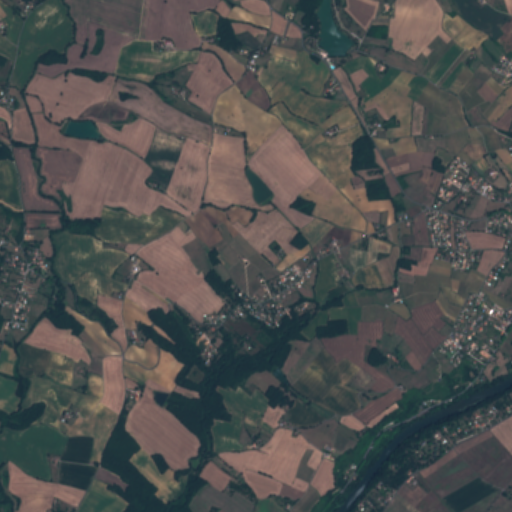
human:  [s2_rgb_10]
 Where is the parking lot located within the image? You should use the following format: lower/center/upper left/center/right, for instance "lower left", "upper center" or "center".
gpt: The parking lot is located in the upper center of the image.
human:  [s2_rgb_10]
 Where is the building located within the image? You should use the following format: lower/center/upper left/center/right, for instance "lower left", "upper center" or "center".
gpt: There is no building in the image.